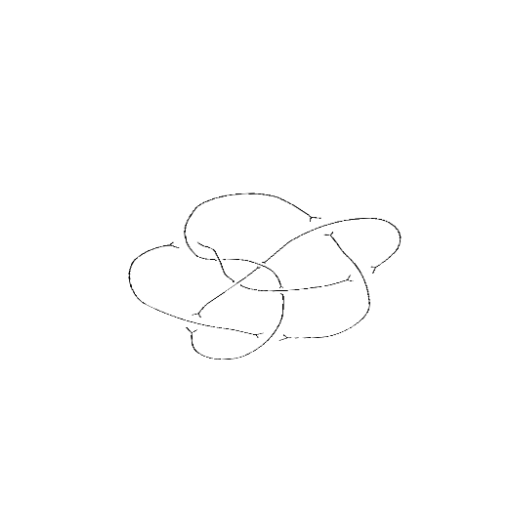
Crossing number: 9